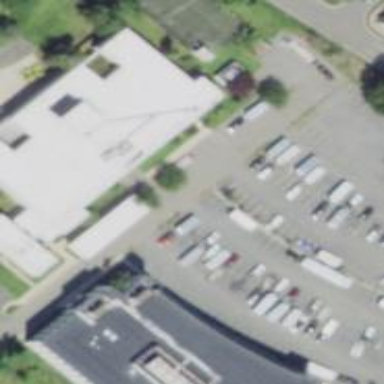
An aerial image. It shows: Commercial building.